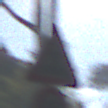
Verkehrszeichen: FussgaengerueberwegRechts
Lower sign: Geschwindigkeit40
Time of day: MorningAfternoon
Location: Outdoor (Nature)
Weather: Clear
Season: NotSpecified
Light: Natural